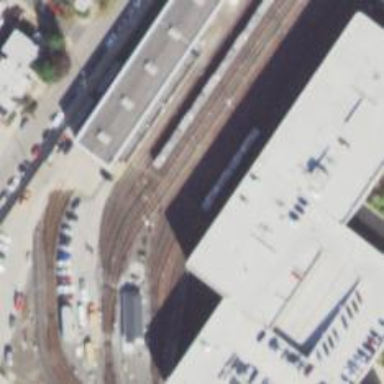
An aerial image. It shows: Electrified rail passing through service yard.